Aerial crown-view tile of a tropical tree (Barro Colorado Island, Panama), acquired 20250818:
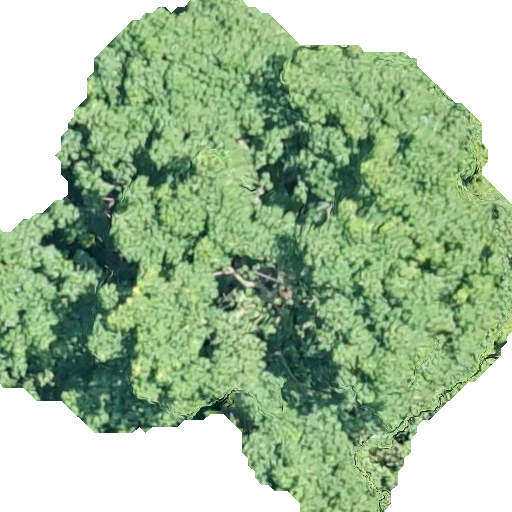
Species: Pseudobombax septenatum
GBIF accepted scientific name: Pseudobombax septenatum
Crown area: 276.529 m²